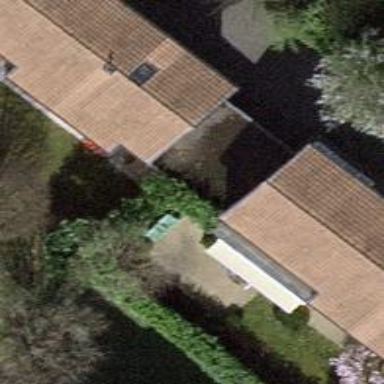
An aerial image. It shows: View of roof of building.